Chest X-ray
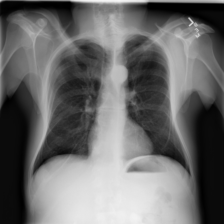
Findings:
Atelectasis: positive
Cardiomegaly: negative
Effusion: negative
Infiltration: negative
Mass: negative
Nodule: negative
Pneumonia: negative
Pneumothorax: negative
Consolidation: negative
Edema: negative
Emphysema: negative
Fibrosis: negative
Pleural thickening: negative
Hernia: negative